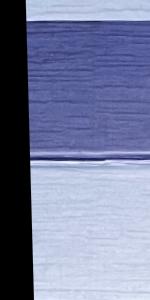
Label: Empty